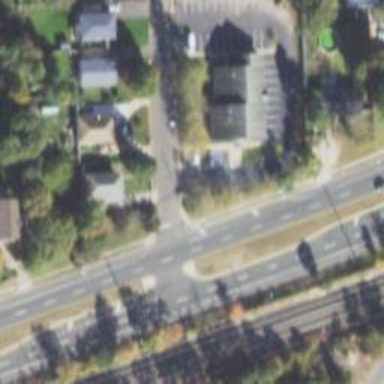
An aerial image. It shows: Unmarked crossing on the road.